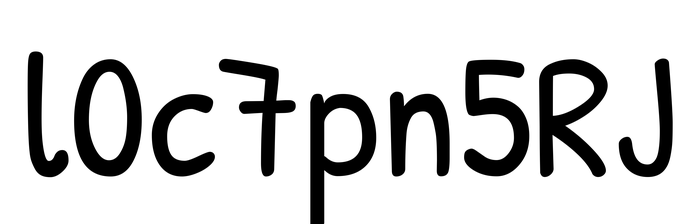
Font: PatrickHand-Regular